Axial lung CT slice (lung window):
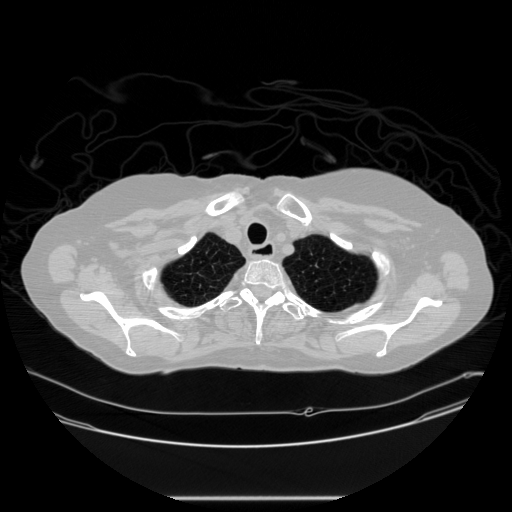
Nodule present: no